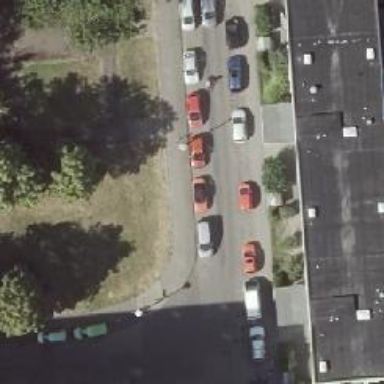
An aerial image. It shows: Sidewalk.